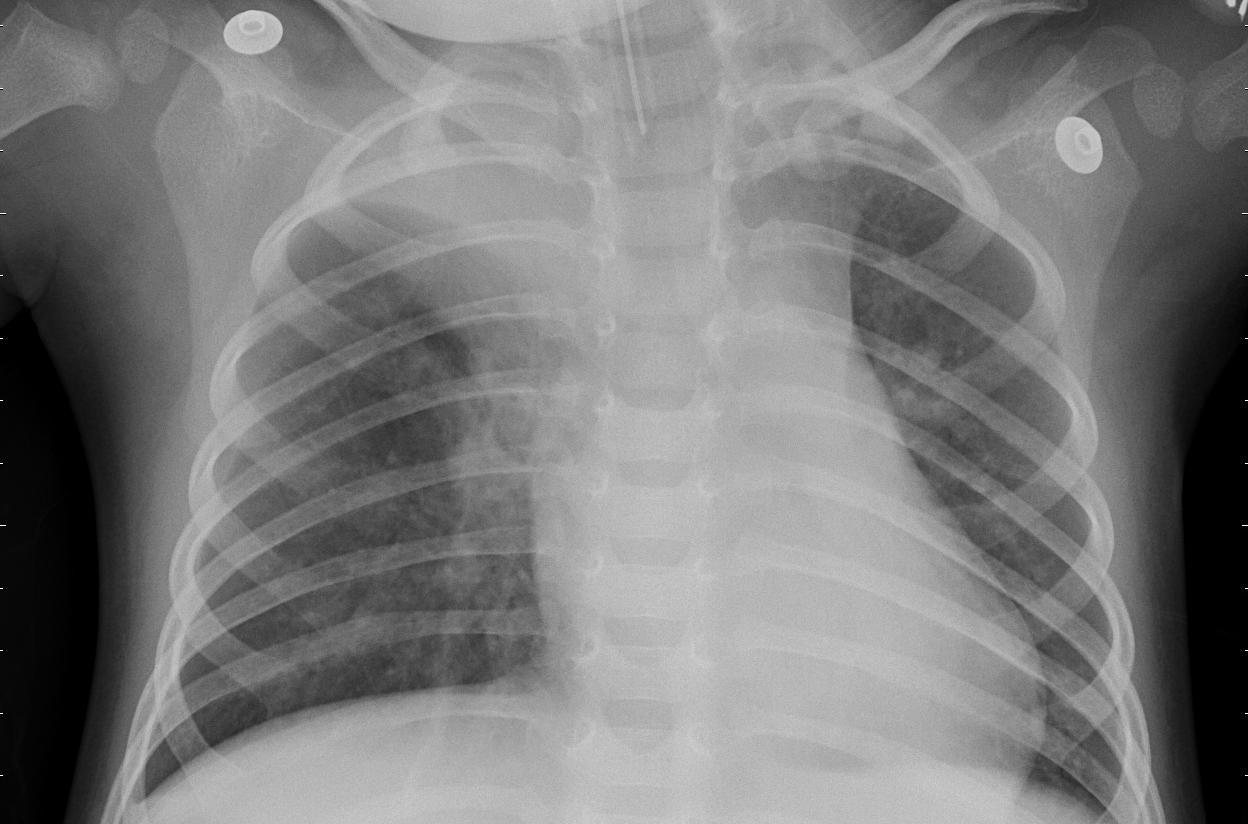
Diagnosis: PNEUMONIA